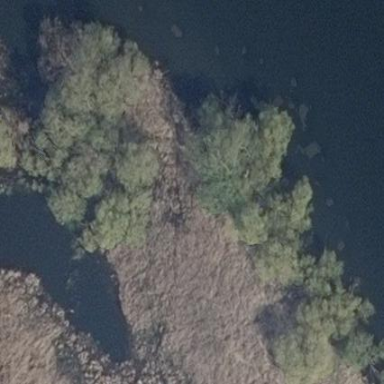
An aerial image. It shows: Area covered in scrub vegetation.